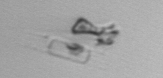
Label: Skeletonema